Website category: movie
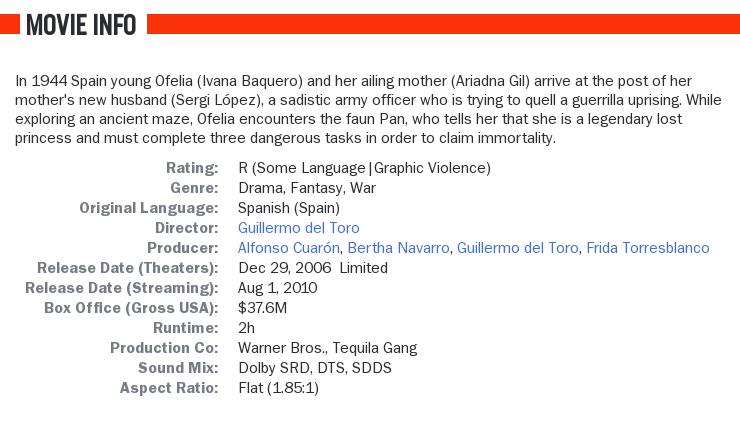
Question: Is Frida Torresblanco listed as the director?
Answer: no

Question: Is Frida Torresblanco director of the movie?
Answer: no

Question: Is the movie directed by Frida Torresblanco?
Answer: no

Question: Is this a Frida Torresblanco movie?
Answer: no

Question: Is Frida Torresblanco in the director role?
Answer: no

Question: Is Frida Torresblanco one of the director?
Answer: no

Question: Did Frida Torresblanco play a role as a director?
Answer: no